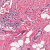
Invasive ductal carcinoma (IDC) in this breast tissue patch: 0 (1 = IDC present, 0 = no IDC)